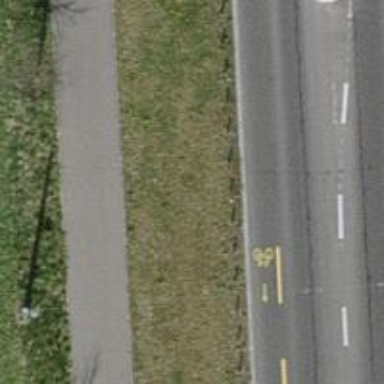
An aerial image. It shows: Bollard barrier.